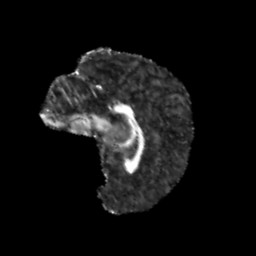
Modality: FA
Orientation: sagittal
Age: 10
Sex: male
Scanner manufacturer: siemens
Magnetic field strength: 3 T
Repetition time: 3.8 s
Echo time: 0.07 s